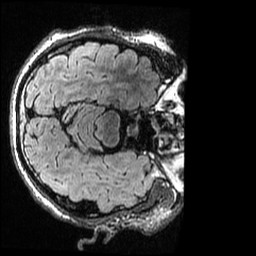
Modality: T2w
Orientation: axial
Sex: male
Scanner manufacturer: ge
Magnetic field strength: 3 T
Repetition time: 6 s
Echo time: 0.1264 s